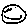
Label: smiley face